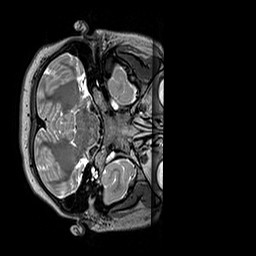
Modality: T2w
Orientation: axial
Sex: female
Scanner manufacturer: siemens
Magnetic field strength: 3 T
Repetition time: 3.2 s
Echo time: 0.409 s